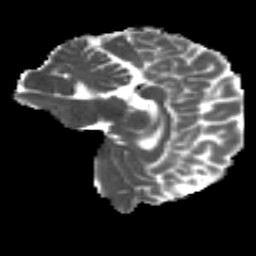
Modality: MD
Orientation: sagittal
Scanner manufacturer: siemens
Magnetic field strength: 3 T
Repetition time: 4.16 s
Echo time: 0.0806 s